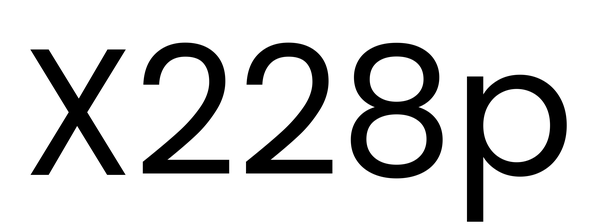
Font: Poppins-Regular